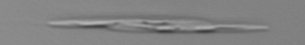
Label: pennate